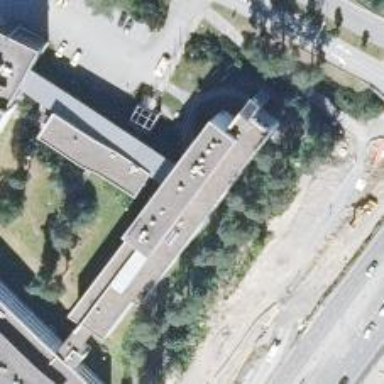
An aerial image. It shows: Healthcare clinic is depicted in the image.